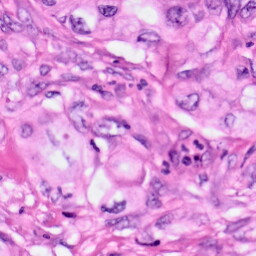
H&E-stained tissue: Pancreatic